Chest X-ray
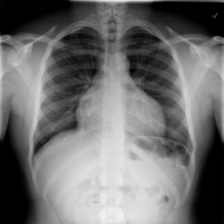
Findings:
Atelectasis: negative
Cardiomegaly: positive
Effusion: positive
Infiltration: negative
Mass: negative
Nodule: negative
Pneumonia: negative
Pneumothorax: negative
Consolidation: negative
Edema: negative
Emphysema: negative
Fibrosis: negative
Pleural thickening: negative
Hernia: negative